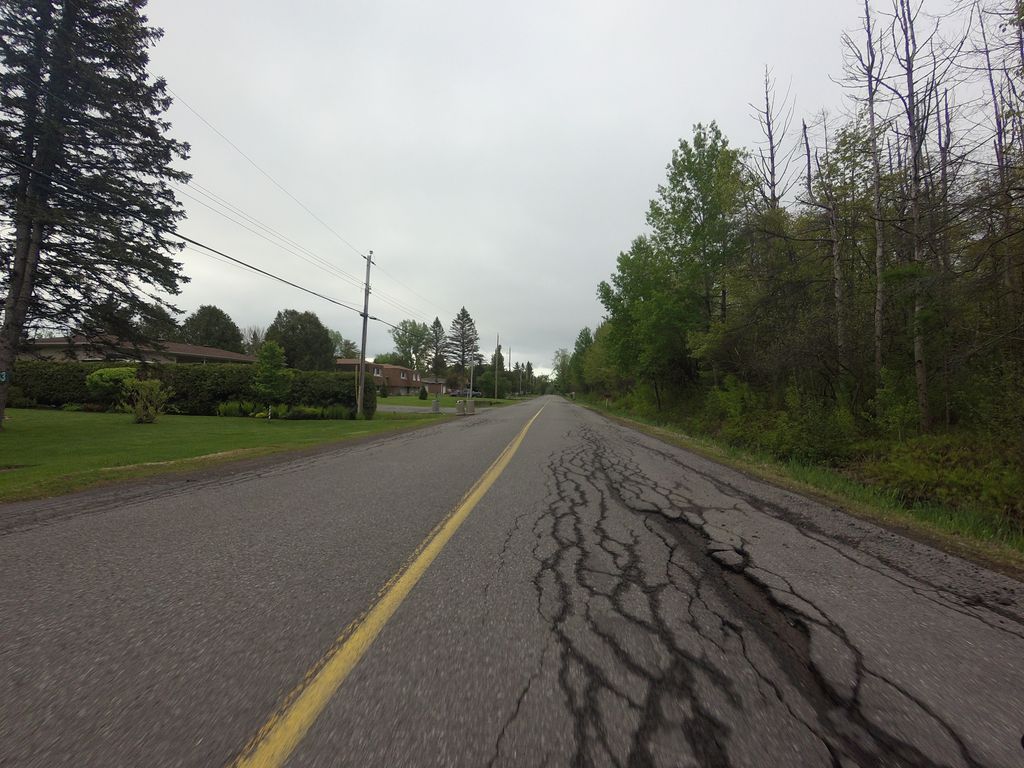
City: ottawa-gatineau